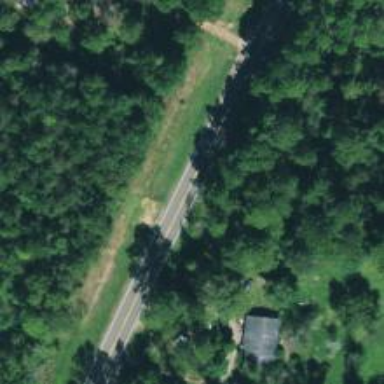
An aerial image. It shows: Primary road with asphalt surface.